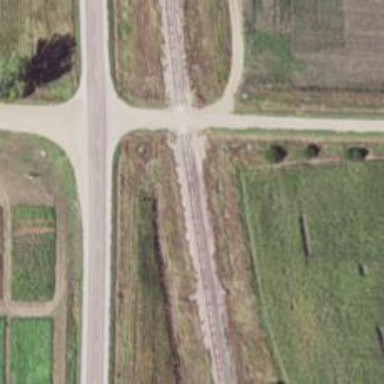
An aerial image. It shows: Single rail track for railway.